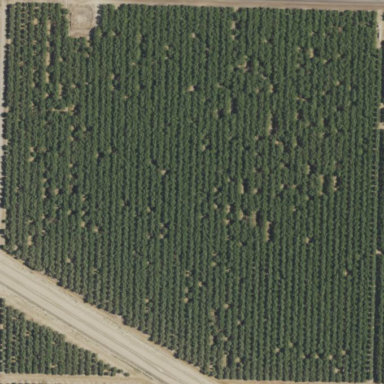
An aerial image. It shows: Orchard.